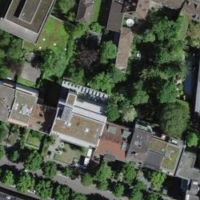
EUNIS habitat code: 54
Species observed at this site:
Jasminum nudiflorum
Sciurus vulgaris